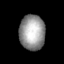
Tissue: skin
Cell type: Epithelial cells
Senescence score: 0.8365
Nuclear area (px): 878
Mean DAPI intensity: 151.577